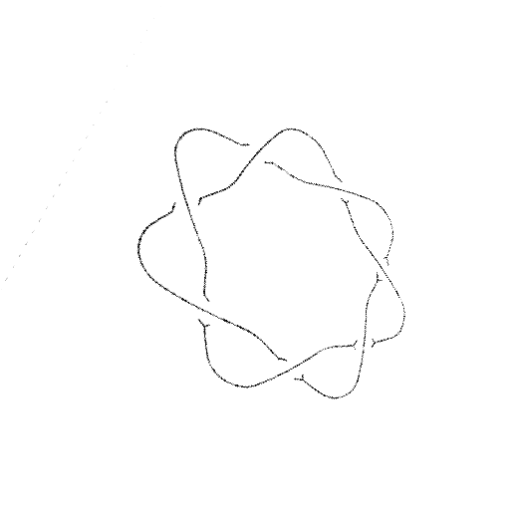
Crossing number: 7